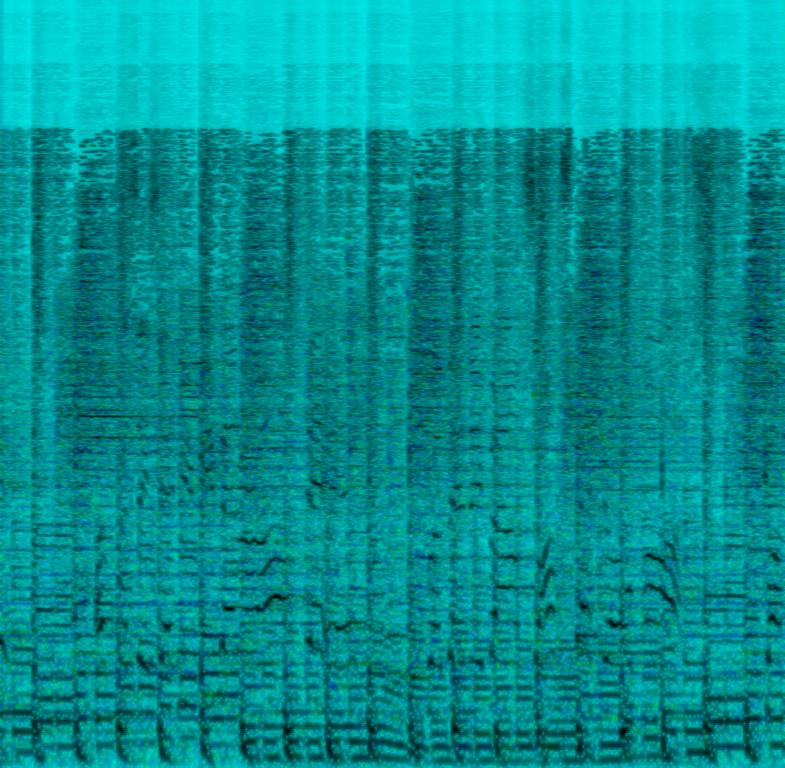
An acoustic drum is playing a light Rock&Roll groove with crash hits and emphasis on kick and snare along with a e-bass enhancing the fast paces mood and giving reasons to move the body along to the beat. Strings like a violin are adding some atmosphere with hits in the background and playing a crescendo to break into the next part of the song while male voices are singing together. This song may be playing when having or wanting a good mood.